Question: I'm using matplotlib in python to create a covariance plot using color bar. But the problem is that ylabel is drawn over the color bar axis. I'm unable to find how to solve this.
Here's an example:

Here's my code:
'''
def create_covariance_plot(X, name):
"""
Visualizes the covariance matrix for a design matrix.
Parameters:
-----------
X:a design matrix where each column is a feature and each row is an observation.
name: the name of the plot.
"""
pylab.figure()
n_cols = X.shape[1]
X = X.T
R = np.corrcoef(X)
pylab.pcolor(R)
cb = pylab.colorbar()
cb.ax.set_ylabel('Correlation Strength', rotation=270)
pylab.yticks(np.arange(0, n_cols + 0.5),range(0,n_cols))
pylab.xticks(np.arange(0, n_cols + 0.5),range(0,n_cols))
pylab.xlim(0, n_cols)
pylab.ylim(0, n_cols)
pylab.xlabel("Feature")
pylab.ylabel("Feature")
pylab.savefig(name + ".png")
'''
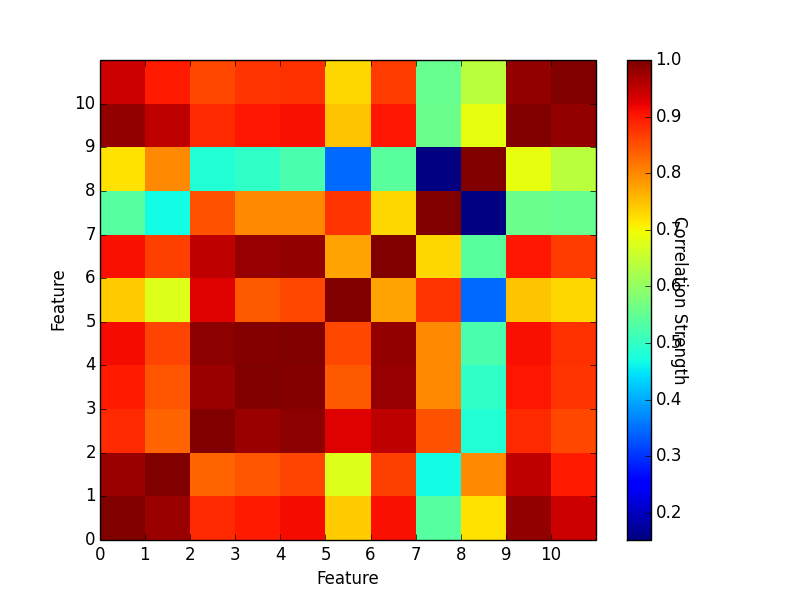
Answer: Change to
'''
cb.ax.set_ylabel('Correlation Strength', rotation=270, labelpad=25)
'''
In general, you should expect the convenience functions to do a "best guess" approach, and you can always specify precise axes, labels etc., positions using the more general functions, in this case probably figtext.